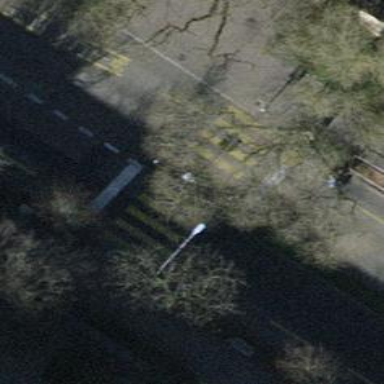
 there are traffic signals and zebra crossing."